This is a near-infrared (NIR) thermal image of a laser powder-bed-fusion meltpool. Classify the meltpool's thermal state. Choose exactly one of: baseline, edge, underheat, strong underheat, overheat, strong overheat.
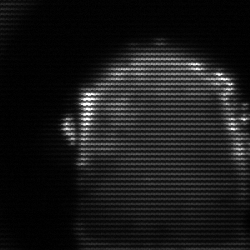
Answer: baseline